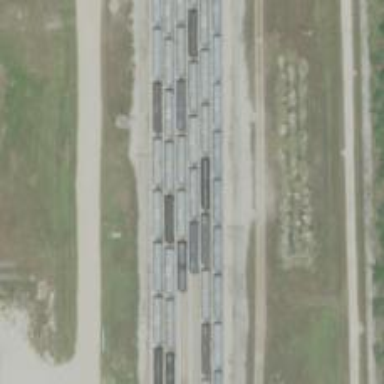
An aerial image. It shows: Rail spur service.